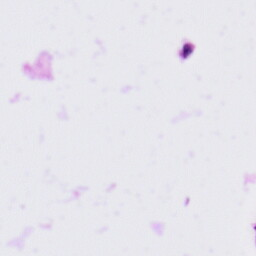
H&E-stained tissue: Tonsil